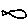
Label: fish